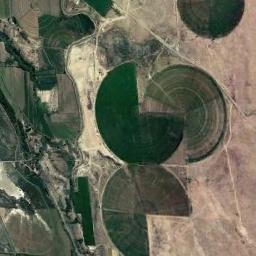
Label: circular_farmland